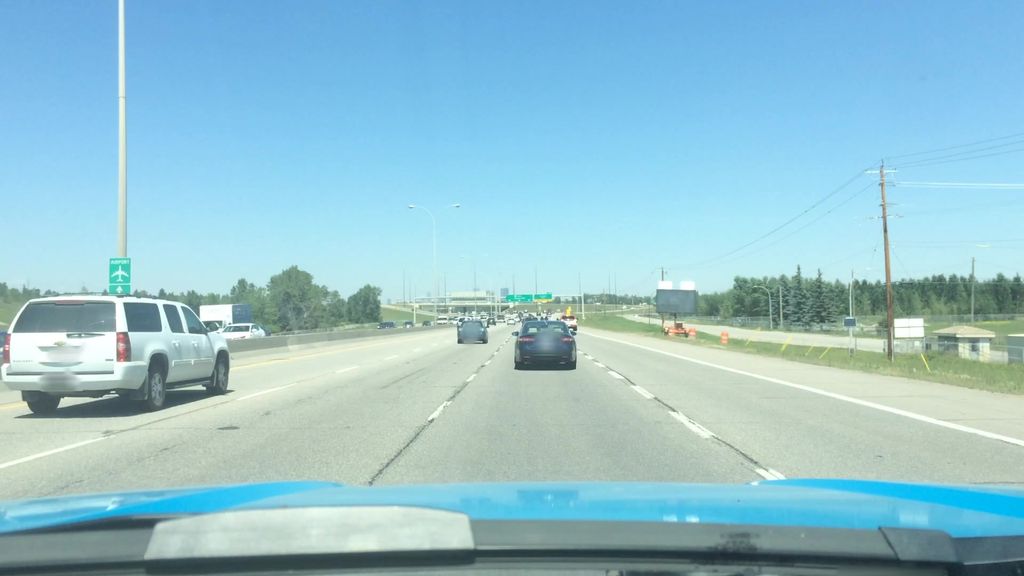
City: calgary